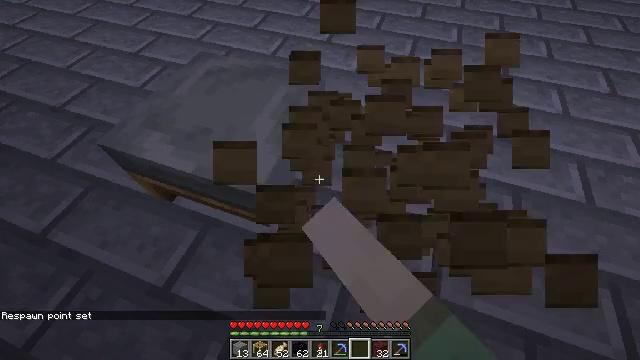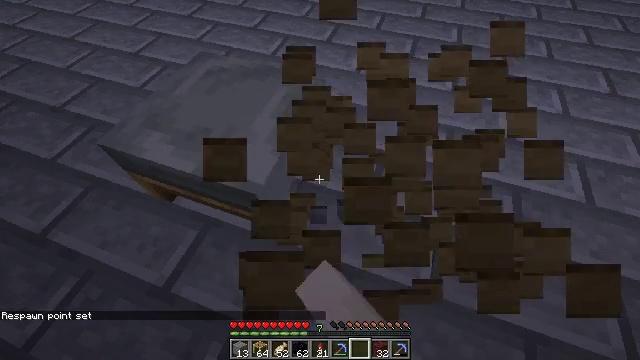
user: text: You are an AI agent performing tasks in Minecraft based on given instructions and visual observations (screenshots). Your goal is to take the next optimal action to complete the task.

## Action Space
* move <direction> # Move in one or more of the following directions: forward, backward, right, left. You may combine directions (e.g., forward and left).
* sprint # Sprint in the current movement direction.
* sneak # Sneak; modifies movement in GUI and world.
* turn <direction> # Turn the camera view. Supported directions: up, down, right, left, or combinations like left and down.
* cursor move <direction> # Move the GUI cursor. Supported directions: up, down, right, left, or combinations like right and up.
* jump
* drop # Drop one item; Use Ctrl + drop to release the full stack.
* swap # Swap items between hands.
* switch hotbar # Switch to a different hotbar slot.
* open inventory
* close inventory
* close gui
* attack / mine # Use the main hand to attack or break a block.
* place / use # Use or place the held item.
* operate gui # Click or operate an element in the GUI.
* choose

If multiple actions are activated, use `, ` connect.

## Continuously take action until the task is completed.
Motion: motion action
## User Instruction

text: Mine the light gray bed.
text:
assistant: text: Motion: attack / mine
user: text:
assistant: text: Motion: attack / mine